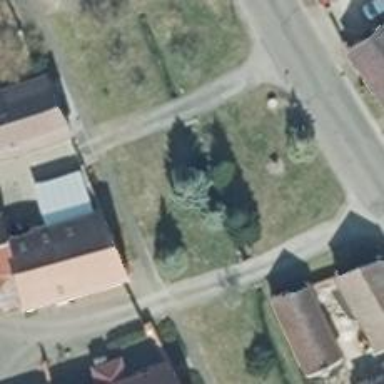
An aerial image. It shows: Urban environment with evergreen needle-leaved trees.